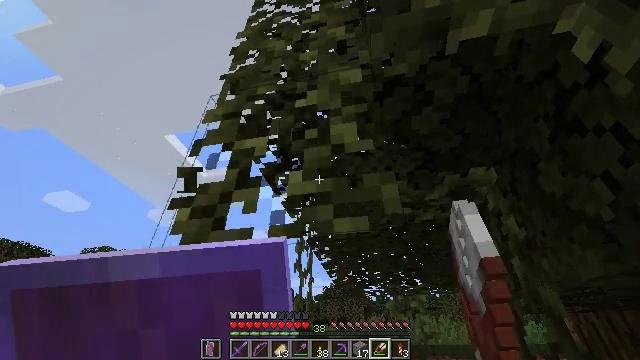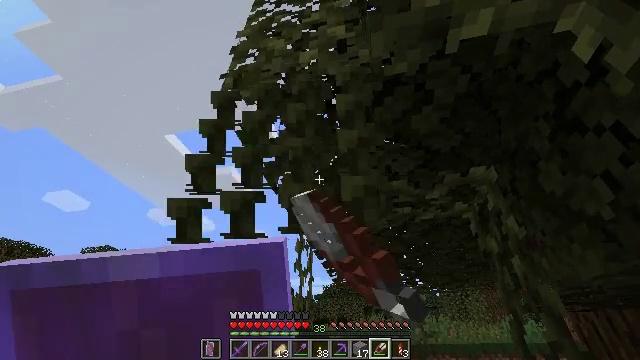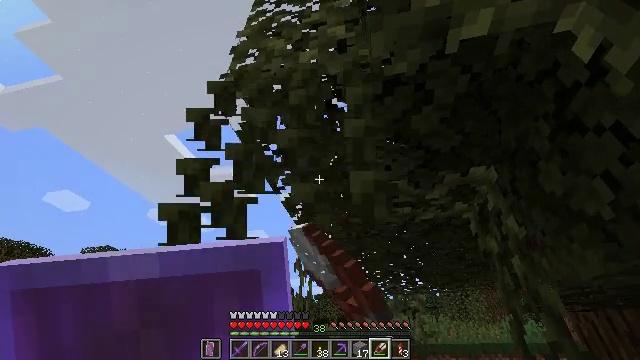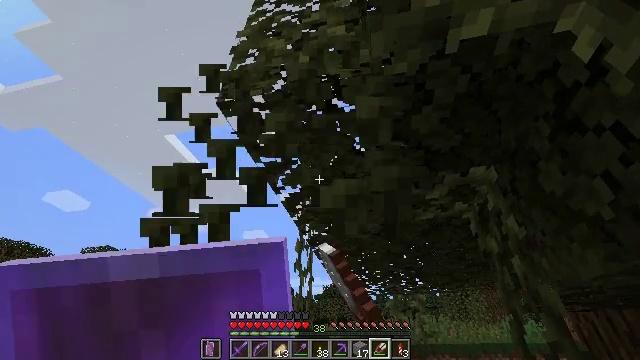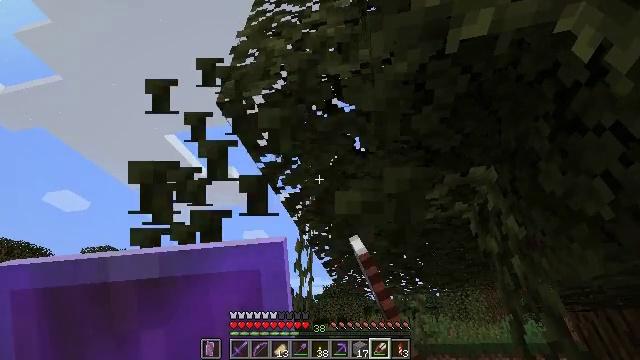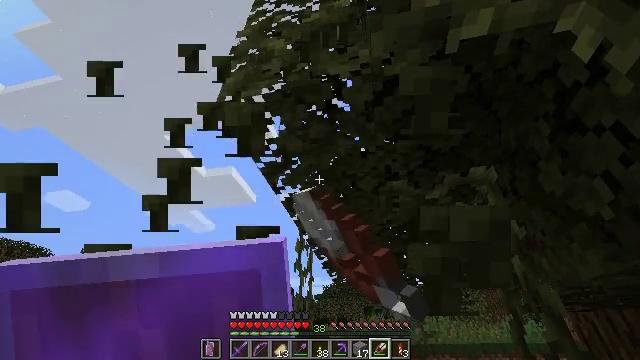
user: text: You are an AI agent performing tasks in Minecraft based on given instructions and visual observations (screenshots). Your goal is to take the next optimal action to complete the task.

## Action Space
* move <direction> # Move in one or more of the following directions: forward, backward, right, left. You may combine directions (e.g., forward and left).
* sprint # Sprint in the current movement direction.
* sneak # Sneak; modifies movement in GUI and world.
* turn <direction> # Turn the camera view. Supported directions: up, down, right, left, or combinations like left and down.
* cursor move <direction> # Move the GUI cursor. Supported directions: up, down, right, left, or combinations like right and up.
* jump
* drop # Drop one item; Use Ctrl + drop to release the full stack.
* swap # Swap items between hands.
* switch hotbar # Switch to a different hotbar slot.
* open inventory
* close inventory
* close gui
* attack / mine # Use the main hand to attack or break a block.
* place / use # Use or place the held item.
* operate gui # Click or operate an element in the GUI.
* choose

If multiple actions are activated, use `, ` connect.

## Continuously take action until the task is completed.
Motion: motion action
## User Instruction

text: Break the vines.
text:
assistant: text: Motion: attack / mine
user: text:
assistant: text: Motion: attack / mine
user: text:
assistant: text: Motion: attack / mine
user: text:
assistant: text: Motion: attack / mine
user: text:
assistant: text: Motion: attack / mine
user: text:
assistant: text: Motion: attack / mine